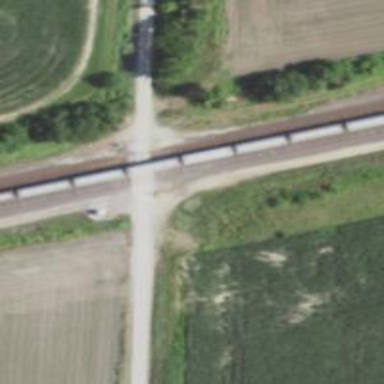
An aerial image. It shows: Railway level crossing.